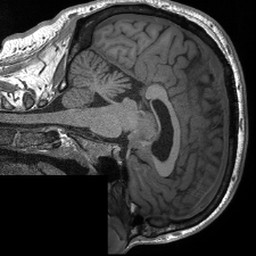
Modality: T1w
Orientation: sagittal
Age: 35
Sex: male